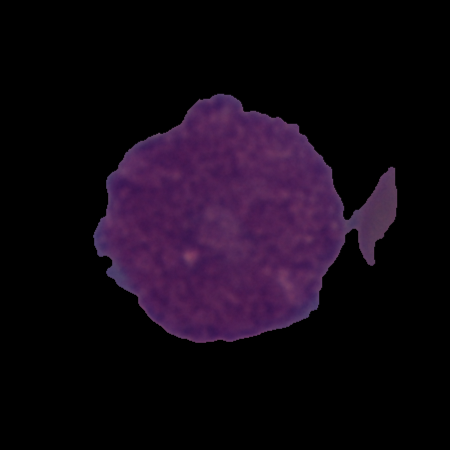
Label: cancer